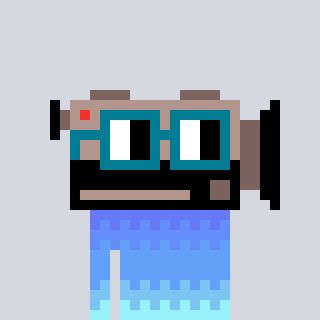
a pixel art character with square dark green glasses, a camcorder-shaped head and a purple-colored body on a cool background